Question: I am using Libgdx to render a TileMap as a background of my game. I might render some different layers later on.
Without the tilemap render and a single background picture it works correctly!
Something strange happens when i use the TiledRender just take a look at it:

The two white areas are normally a touchpad and a character.
The touchpad and the character are rendered with:
'''
@Override
public void draw(SpriteBatch batch, float parentAlpha) {
sprite.draw(batch);
}
'''
My Map where i render my TileMap looks like this:
'''
public class Map extends Actor {
private TiledMap map;
private OrthogonalTiledMapRenderer render;
public int[][] mapArray = new int[Config.X_SIZE][Config.Y_SIZE];
public Map(TiledMap map){
this.map = map;
this.render = new OrthogonalTiledMapRenderer(map,(((float)Config.VIRTUAL_VIEW_HEIGHT/Config.Y_SIZE)/(float)Config.TILE_SIZE));
this.toBack();
}
@Override
public void draw(SpriteBatch batch, float parentAlpha) {
this.render.setView((OrthographicCamera) this.getStage().getCamera());
render.render();
}
}
'''
any sugestions to fix the SpriteBatch problems?
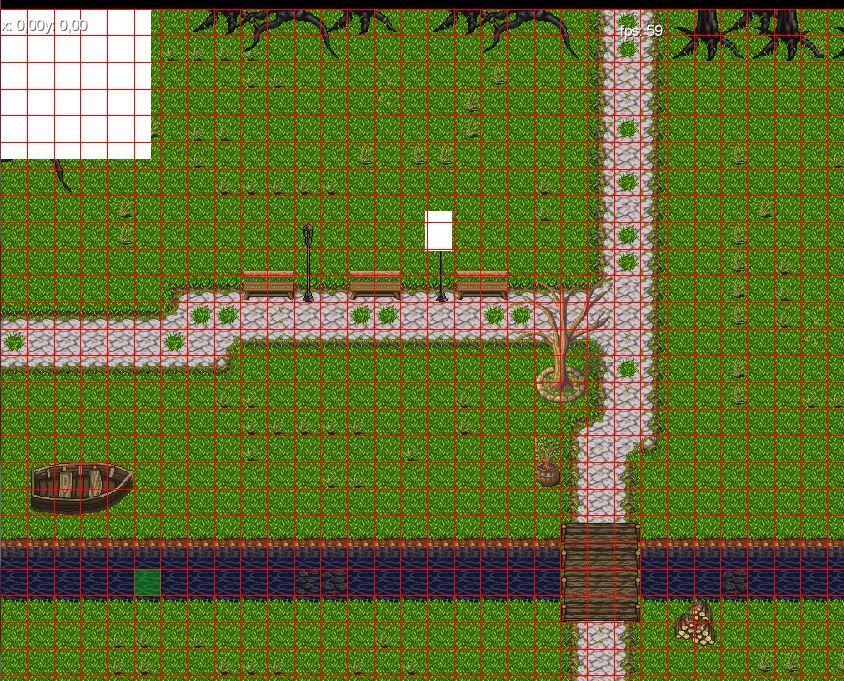
Answer: Many of the Libgdx render helper objects assume they "own" the state in the OpenGL runtime, so the output gets confused if you have two of them making changes to OpenGL at the same time. In your case the 'OrthogonalTiledMapRenderer' has its own 'SpriteBatch', so you have two 'SpriteBatch' (silently) fighting each other.
Try changing your 'Map.render()' method to end the in-progress SpriteBatch before rendering the map (and then restart it afterwards):
'''
@Override
public void draw(SpriteBatch batch, float parentAlpha) {
batch.end();
this.render.setView((OrthographicCamera) this.getStage().getCamera());
render.render();
batch.begin();
}
'''
If that helps, you might look at setting up your tile map to "share" the same 'SpriteBatch' as the rest of your code (as these are somewhat heavy objects). That should be more efficient and should remove the need to end/start the 'SpriteBatch'.